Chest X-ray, AP view. Patient: 67 years old, sex M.
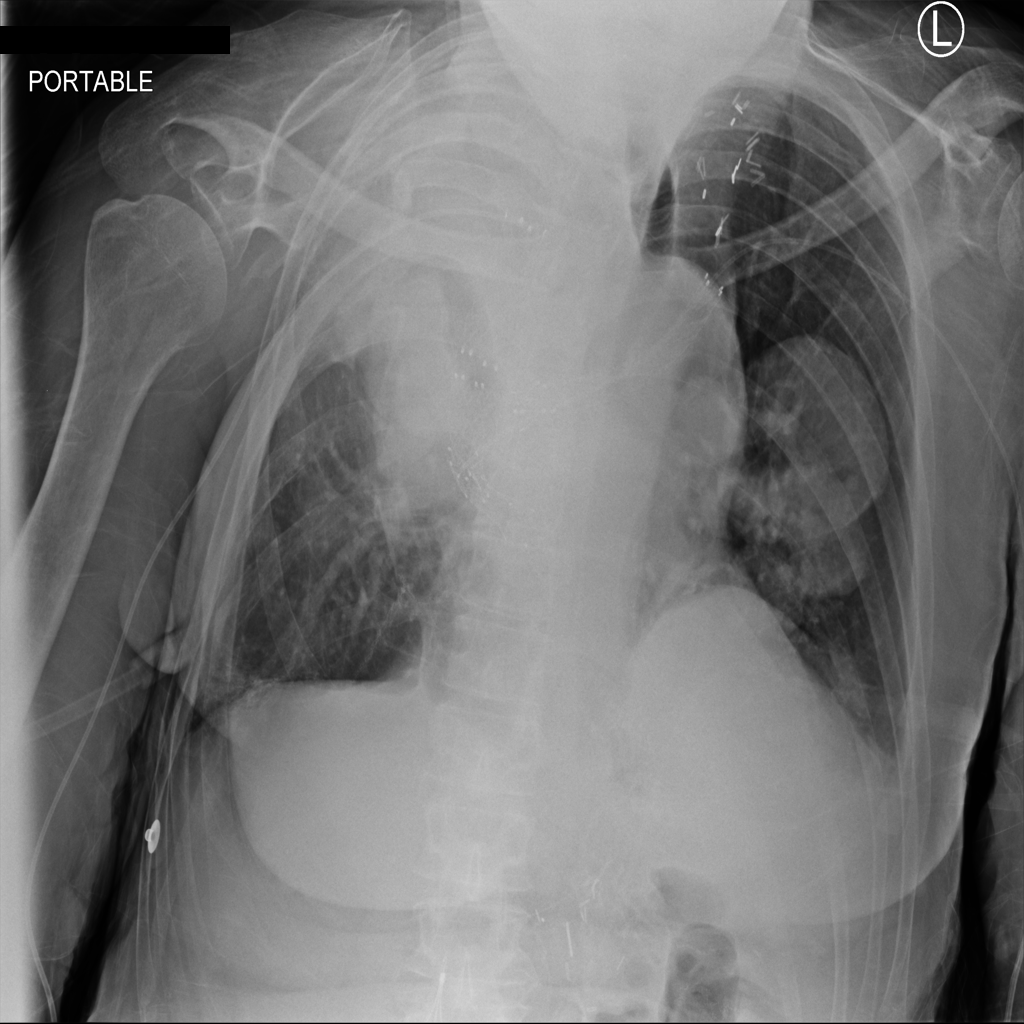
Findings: Mass